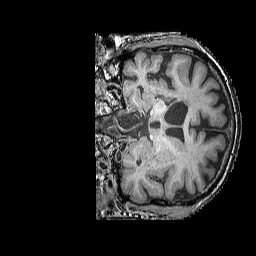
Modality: T1w
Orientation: coronal
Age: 60
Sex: male
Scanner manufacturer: siemens
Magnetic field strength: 3 T
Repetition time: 2.25 s
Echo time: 0.00415 s